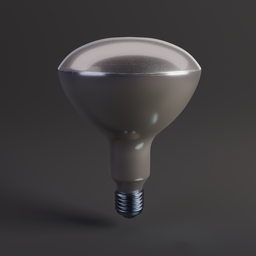
Label: lighting